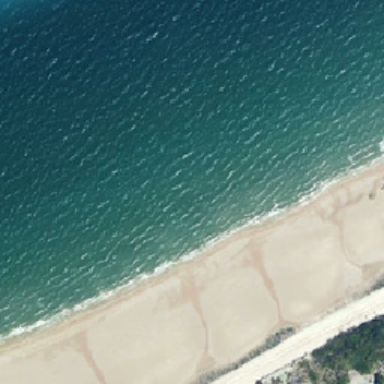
Forest path beach side .